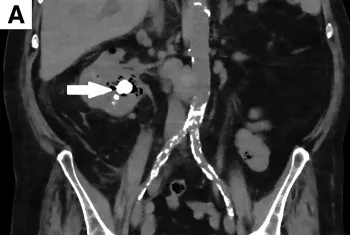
CT scan of the abdomen and pelvis without contrast in. Coronal imaging.
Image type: radiology (ct)